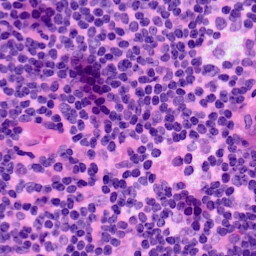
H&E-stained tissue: LymphNode